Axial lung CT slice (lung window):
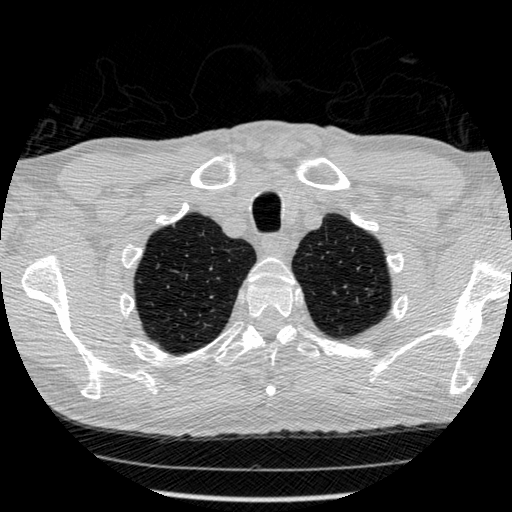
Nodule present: no